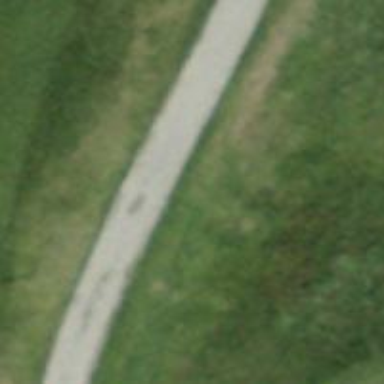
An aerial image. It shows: Designated golf cart path that is grade 2 track.